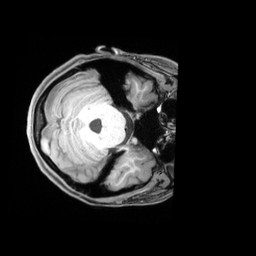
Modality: T1w
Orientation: axial
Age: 23
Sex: female
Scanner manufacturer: siemens
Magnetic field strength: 3 T
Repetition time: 1.97 s
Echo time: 0.00206 s